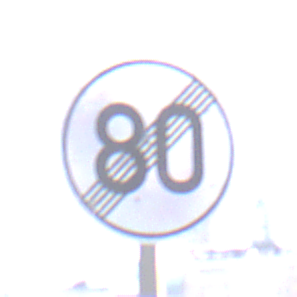
Verkehrszeichen: EndeGeschwindigkeit80
Umgebung: Outdoor, Urban
Tageszeit: MorningAfternoon
Wetter: Overcast
Licht: Natural
Jahreszeit: NotSpecified
Kontrast: LowContrast